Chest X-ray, PA view. Patient: 62 years old, sex M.
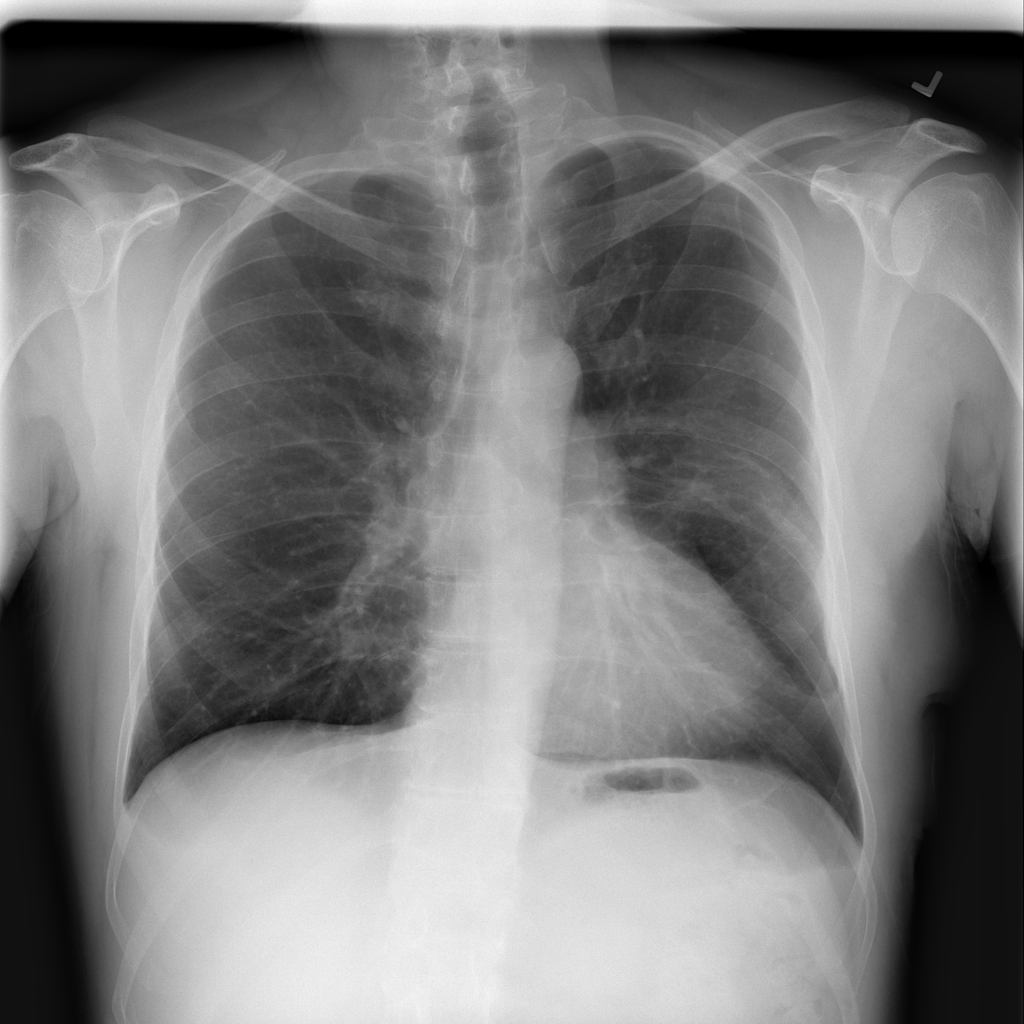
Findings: No Finding